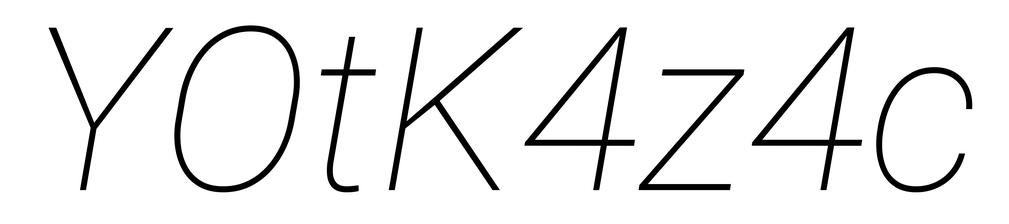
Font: Roboto-Italic_Thin_Italic